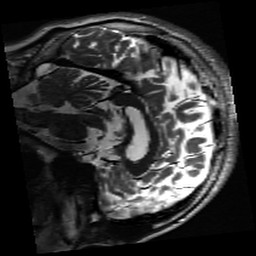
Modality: inplaneT2
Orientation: sagittal